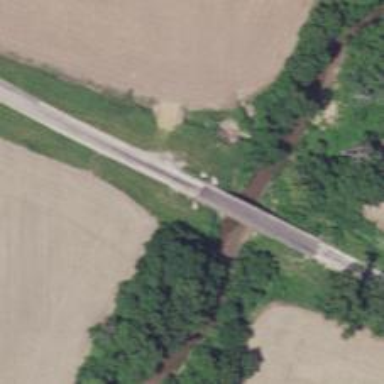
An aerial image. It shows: Tertiary road with bridge.